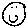
Label: smiley face